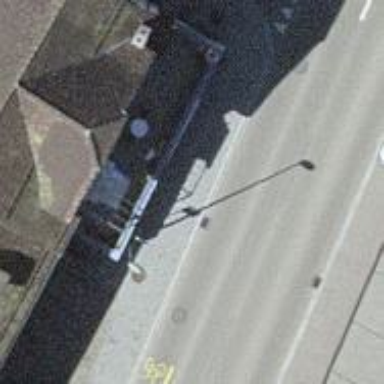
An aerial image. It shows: Bus stop with platform for public transport.